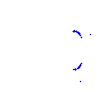
Particle: proton